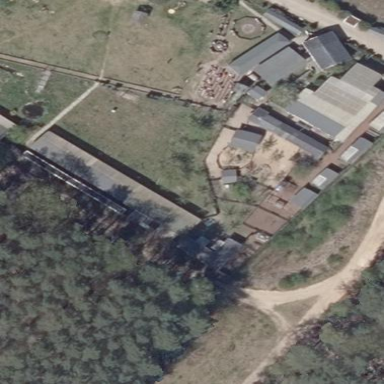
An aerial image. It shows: Shed.